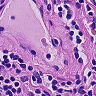
Metastatic tissue present: no